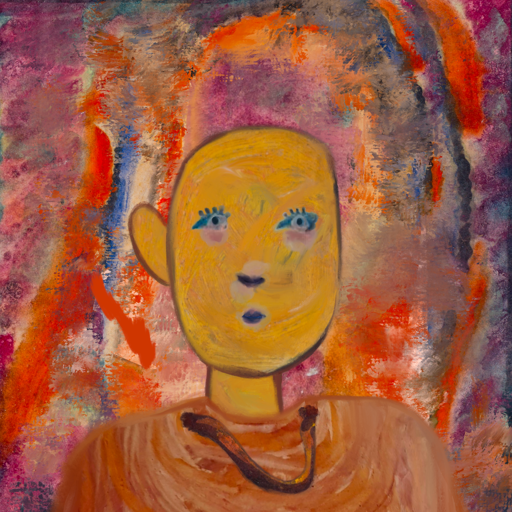
Background: Experience, Head And Neck Front: After_Raid, Face Front: Hill_Girl, Bust: Pious_Lady, Hair Front: Blank, Head Accessory: Blank, Second Necklace: Comrade, Necklace: Blank, Baby: Blank